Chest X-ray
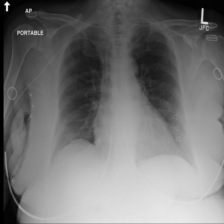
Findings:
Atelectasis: negative
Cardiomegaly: negative
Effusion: negative
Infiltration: negative
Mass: negative
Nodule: negative
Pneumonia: negative
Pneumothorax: negative
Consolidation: negative
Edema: negative
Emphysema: negative
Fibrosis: negative
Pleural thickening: negative
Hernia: negative